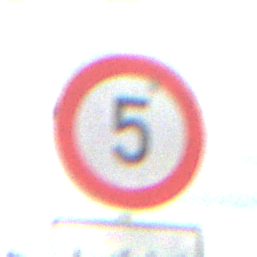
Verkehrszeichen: Geschwindigkeit5
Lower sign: HinweiseAufGefahrenDurchVerbaleAngabe5
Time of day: Midday
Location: Outdoor (Suburban)
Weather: PartlyCloudy
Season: Summer
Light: Natural